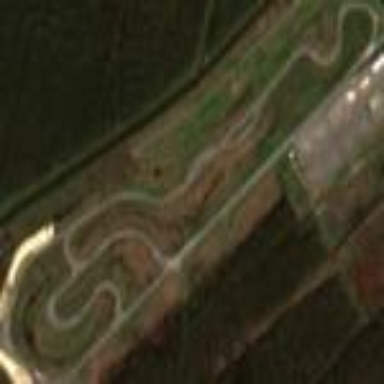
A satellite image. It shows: Motor sport raceway.